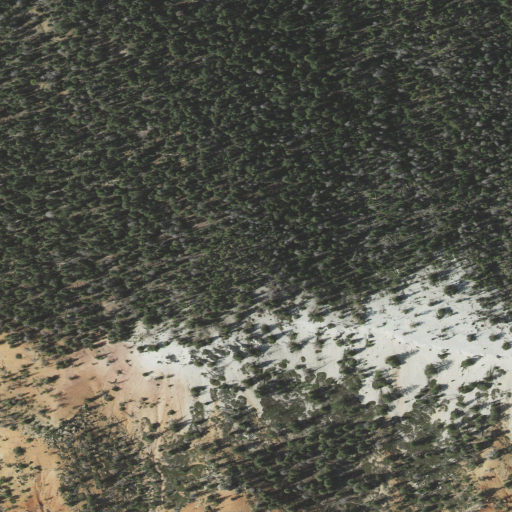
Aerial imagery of ridge(s) in Utah named Snow Ridge containing evergreen forest, mixed forest, shrub, and grassland